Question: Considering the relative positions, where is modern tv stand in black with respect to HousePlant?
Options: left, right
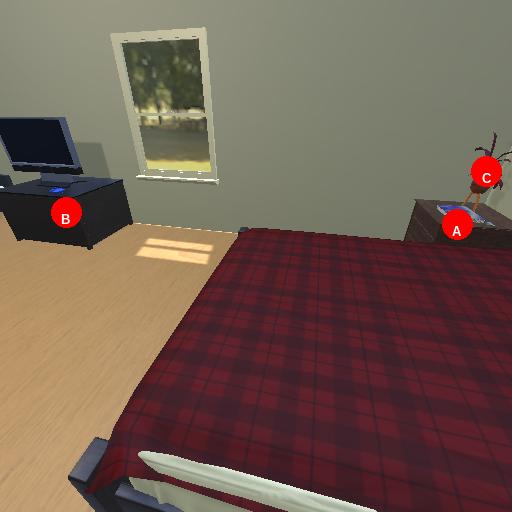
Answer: left